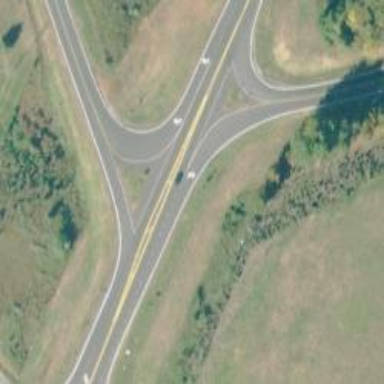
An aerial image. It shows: Cloverleaf junction on trunk link highway.